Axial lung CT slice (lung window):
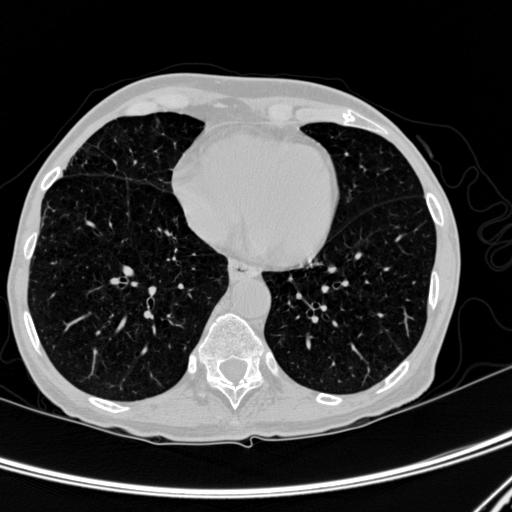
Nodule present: no